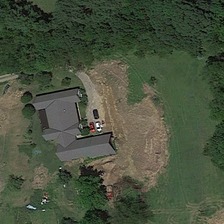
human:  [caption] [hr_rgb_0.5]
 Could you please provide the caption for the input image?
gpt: many green trees and meadows are around a gray building with three cars .

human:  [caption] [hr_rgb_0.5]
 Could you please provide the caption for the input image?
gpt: many green trees and meadows are around a gray building with three cars .

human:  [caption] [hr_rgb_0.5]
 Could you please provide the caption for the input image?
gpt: many green trees and meadows are around a gray building with three cars .

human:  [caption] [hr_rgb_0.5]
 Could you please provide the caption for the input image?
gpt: many green trees and meadows are around a gray building with three cars .

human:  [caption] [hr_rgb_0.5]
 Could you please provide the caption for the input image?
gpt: many green trees and meadows are around a gray building with three cars .